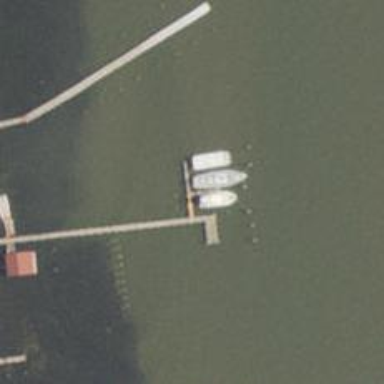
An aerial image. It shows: Pier with mooring facilities.